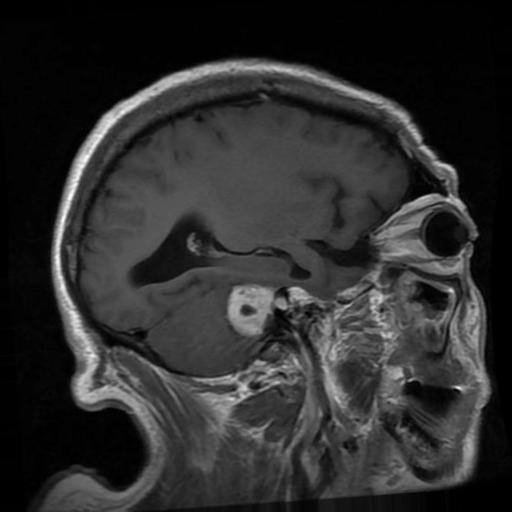
Label: meningioma